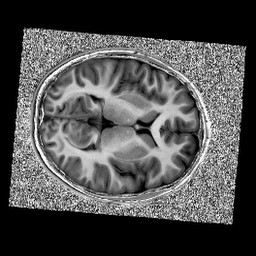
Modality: UNIT1
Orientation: axial
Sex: female
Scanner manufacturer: siemens
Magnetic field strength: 3 T
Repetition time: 5 s
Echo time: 0.00368 s